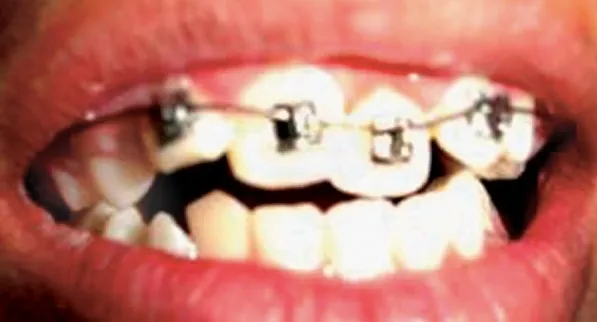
2 x 4 appliance in place.
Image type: medical_photograph (oral_photograph)